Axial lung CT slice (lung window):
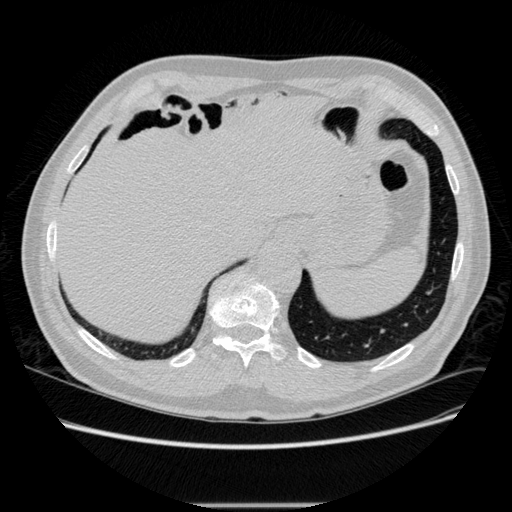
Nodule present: no